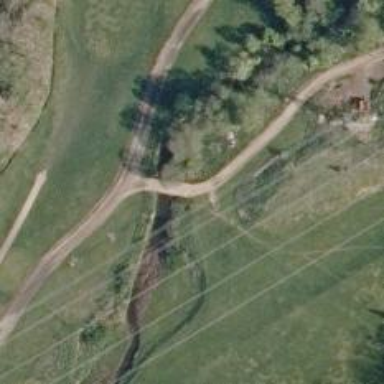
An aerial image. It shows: Track road with bridge.